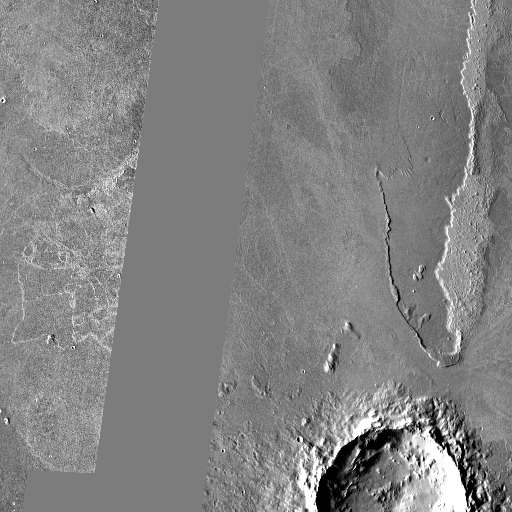
Crater classes present: Background, Other, Layered, Secondary